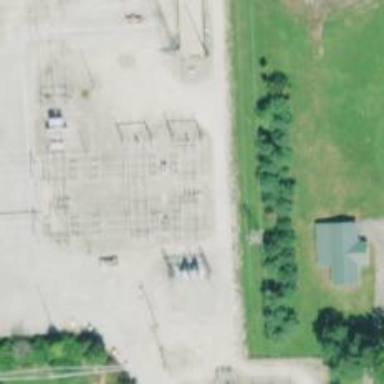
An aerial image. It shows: Switch for power supply.